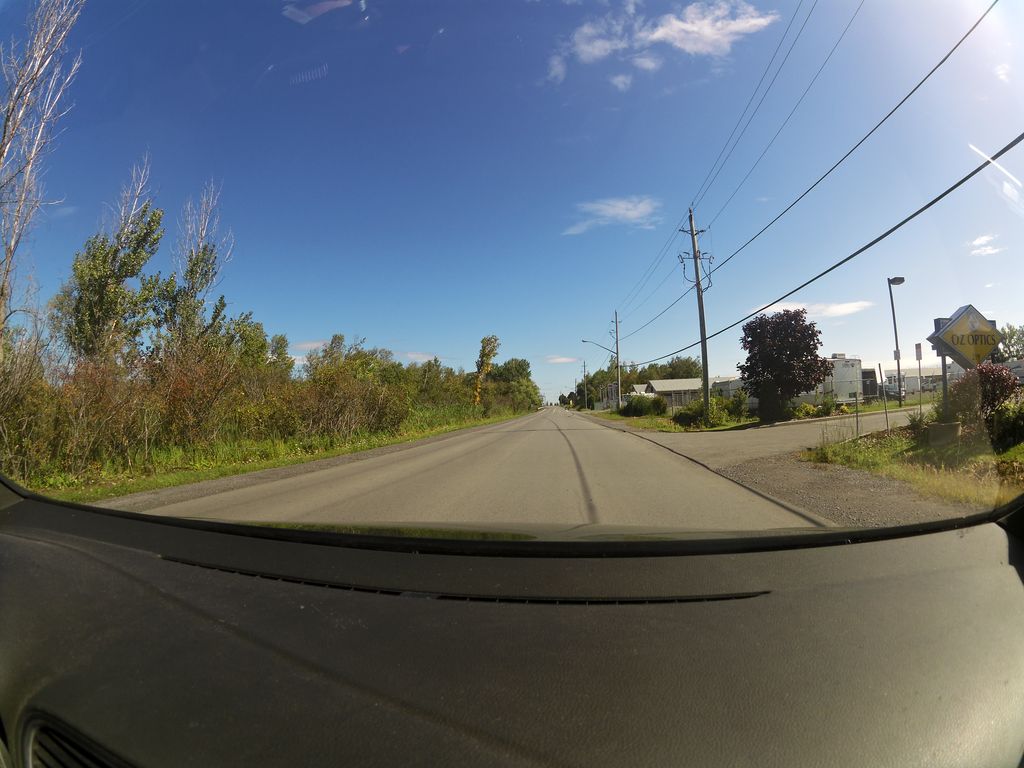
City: ottawa-gatineau